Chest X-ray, AP view. Patient: 66 years old, sex F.
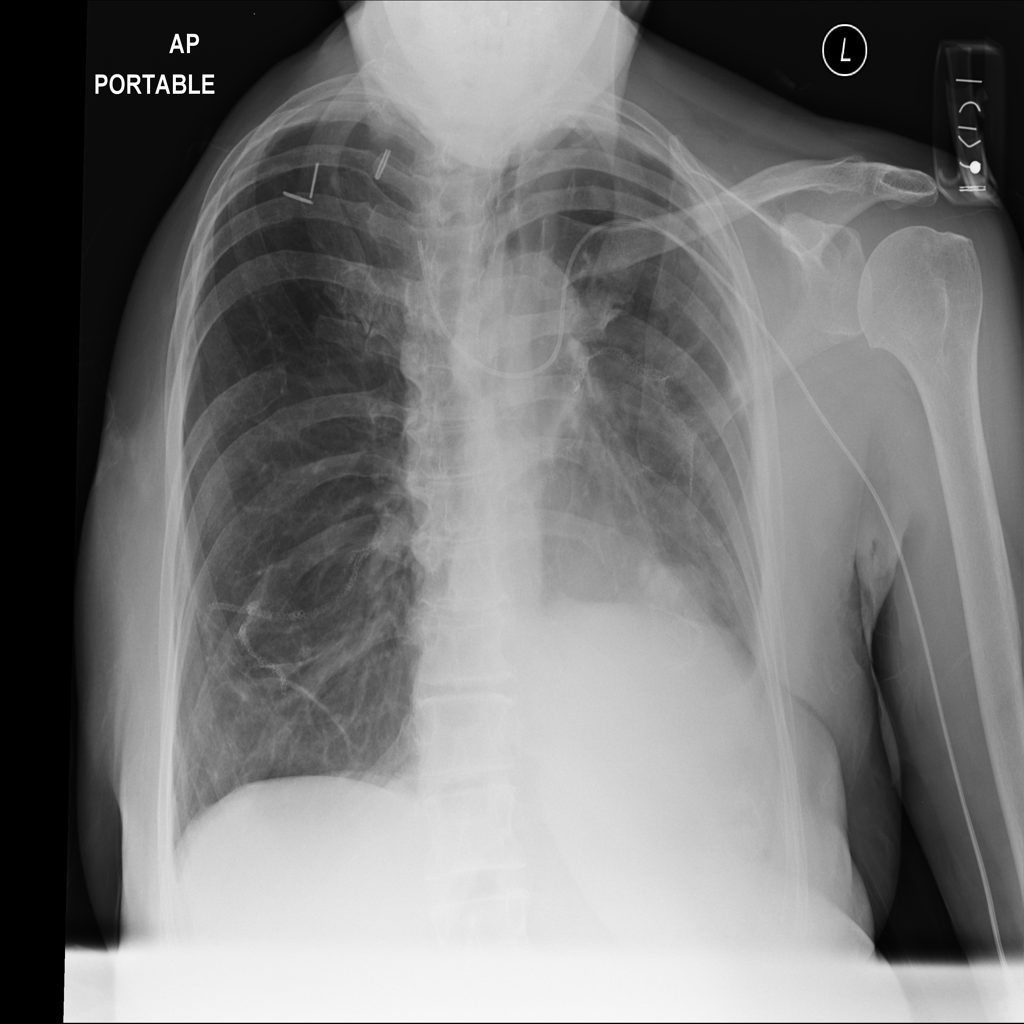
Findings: No Finding